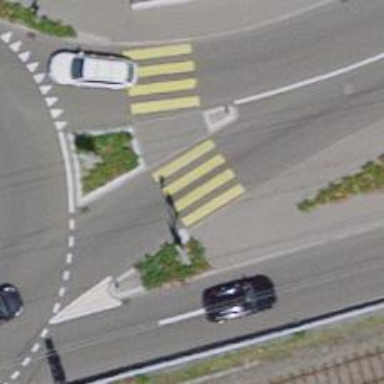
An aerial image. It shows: Crossing with island in the road.